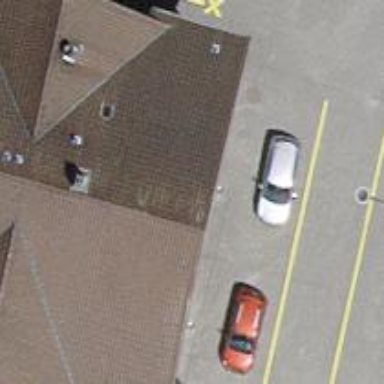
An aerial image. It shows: Hotel.